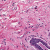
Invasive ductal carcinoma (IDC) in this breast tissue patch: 0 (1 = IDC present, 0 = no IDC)